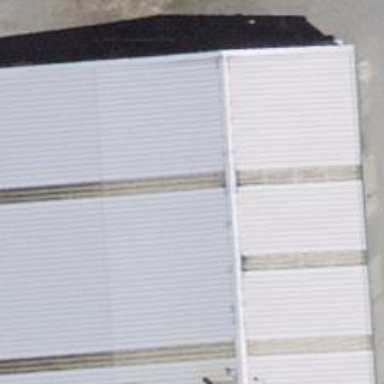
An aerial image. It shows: Agricultural machinery shop.